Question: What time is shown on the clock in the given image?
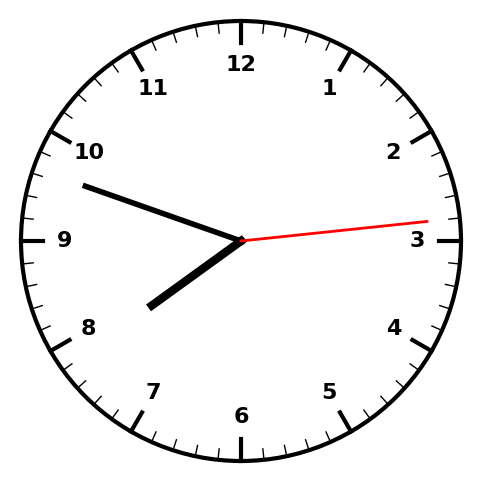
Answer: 07:48:14